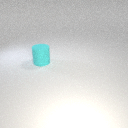
large cyan rubber cylinder